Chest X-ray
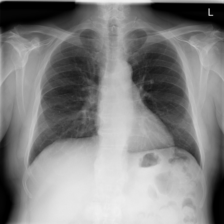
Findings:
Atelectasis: negative
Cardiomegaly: negative
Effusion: negative
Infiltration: negative
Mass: negative
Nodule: negative
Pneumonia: negative
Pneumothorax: negative
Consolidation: negative
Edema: negative
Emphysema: negative
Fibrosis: negative
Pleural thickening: negative
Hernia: negative